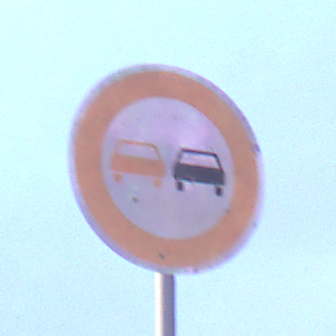
Verkehrszeichen: Ueberholverbot
Umgebung: Outdoor, Urban
Tageszeit: Night
Wetter: PartlyCloudy
Licht: Artificial
Jahreszeit: NotSpecified
Kontrast: HighContrast